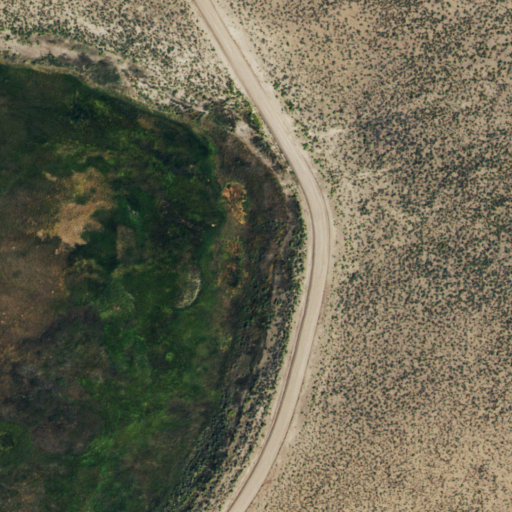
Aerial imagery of cliff(s) in Colorado named Hansen Bluff containing shrub, herbaceous wetlands, woody wetlands, and pasture